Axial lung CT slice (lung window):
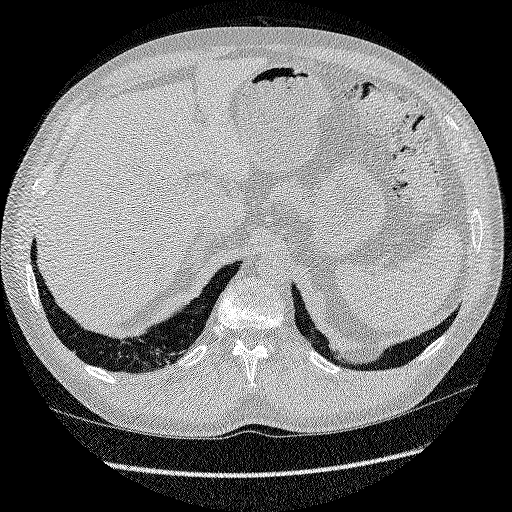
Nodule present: no